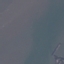
Label: SeaLake